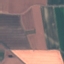
Land use / land cover: AnnualCrop